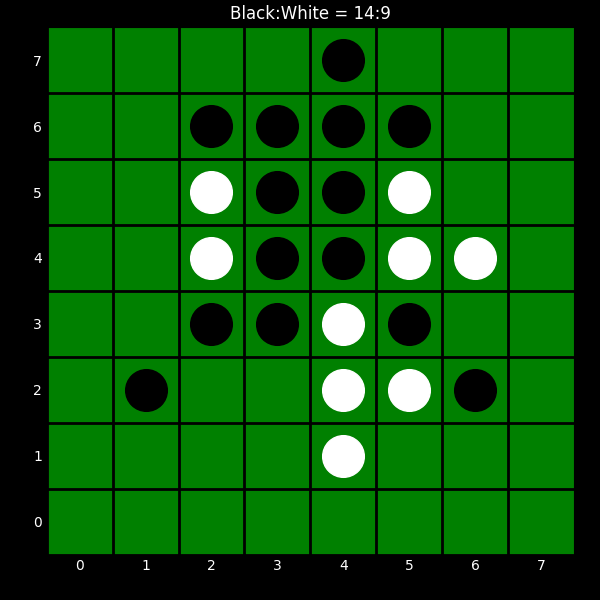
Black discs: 14
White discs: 9